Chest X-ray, AP view. Patient: 20 years old, sex M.
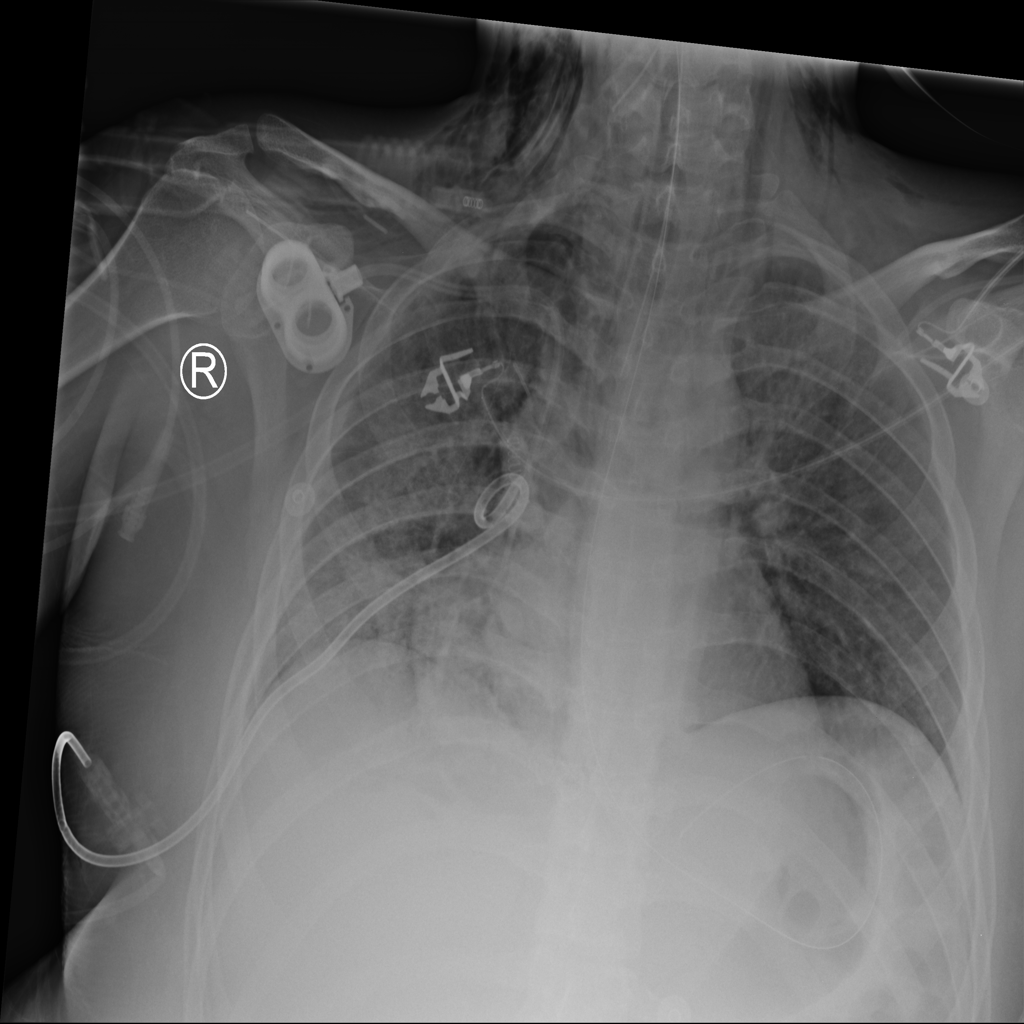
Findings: Infiltration